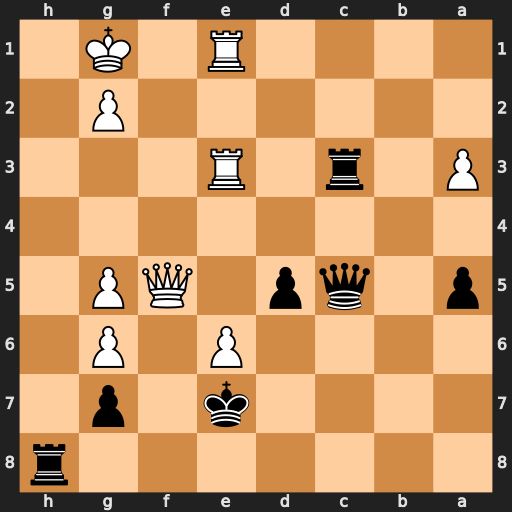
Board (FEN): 7r/4k1p1/4P1P1/p1qp1QP1/8/P1r1R3/6P1/4R1K1
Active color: b
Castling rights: -
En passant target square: -
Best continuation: Rxe3 Qf7+ Kd6 Qf4+ Re5+